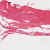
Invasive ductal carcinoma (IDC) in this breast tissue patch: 0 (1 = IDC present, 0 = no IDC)